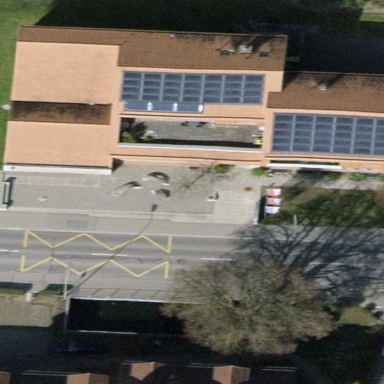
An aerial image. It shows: Government office building serving as public town hall. It is classified as village town hall.